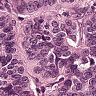
Metastatic tissue present: yes